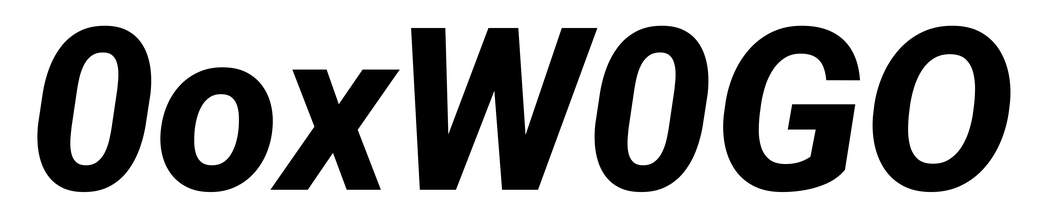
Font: Roboto-Italic_ExtraBold_Italic